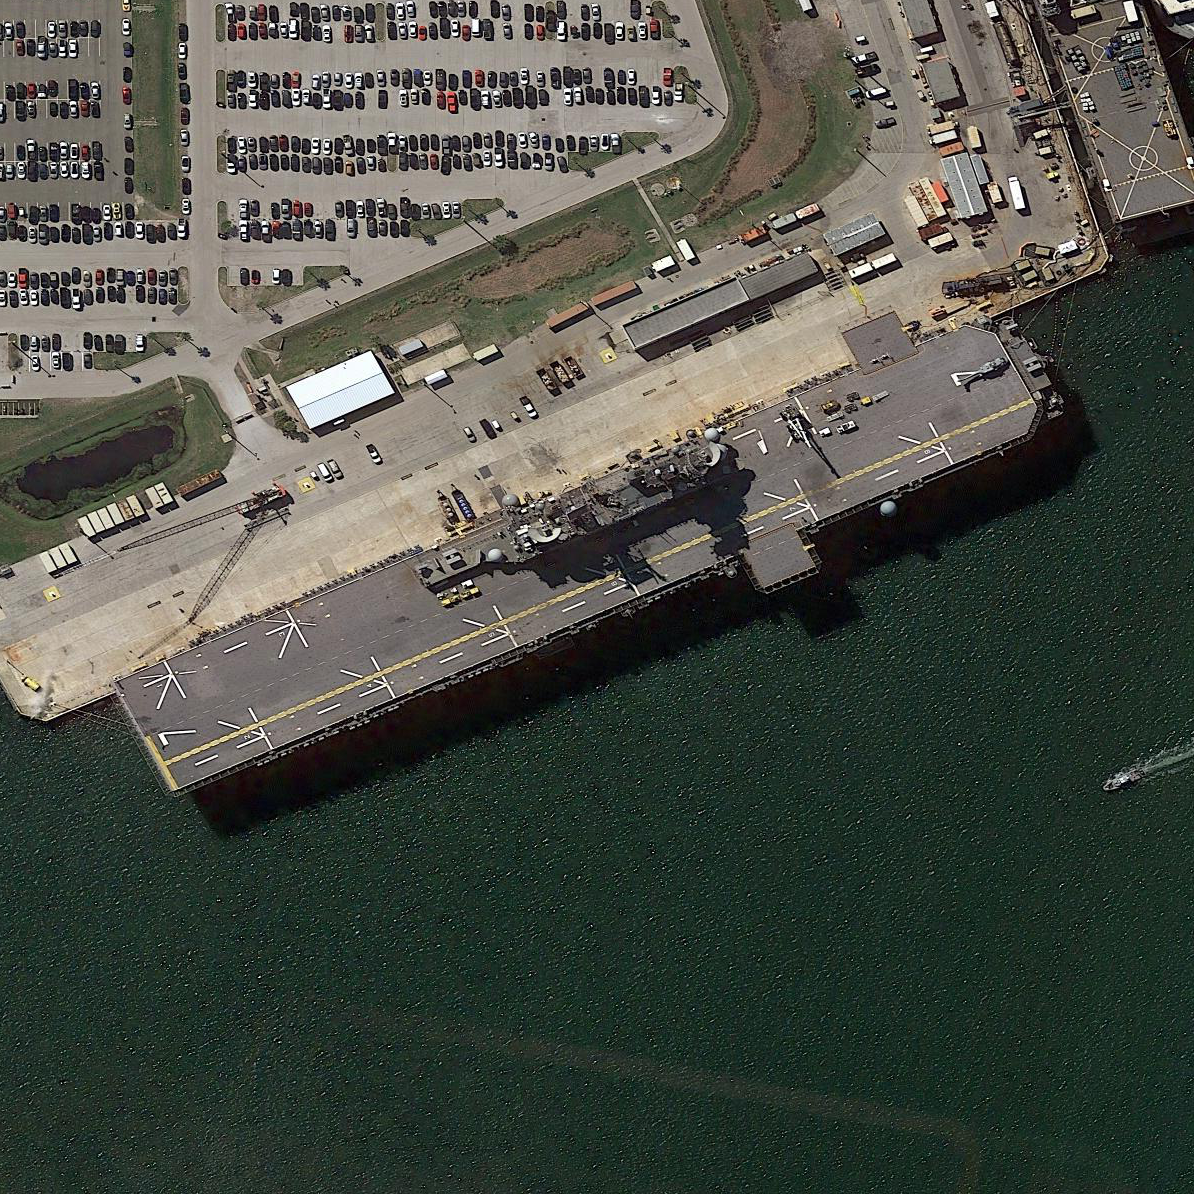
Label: assault